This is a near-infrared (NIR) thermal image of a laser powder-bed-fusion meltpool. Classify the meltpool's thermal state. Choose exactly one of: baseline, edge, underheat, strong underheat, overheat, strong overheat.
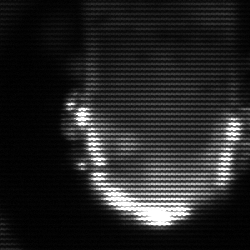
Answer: baseline